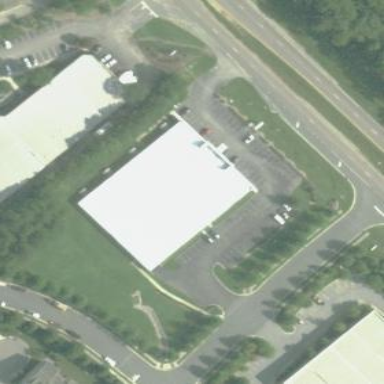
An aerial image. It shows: Commercial building.